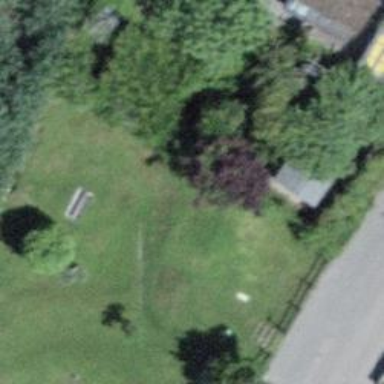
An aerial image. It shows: Brown picnic table in leisure land area.